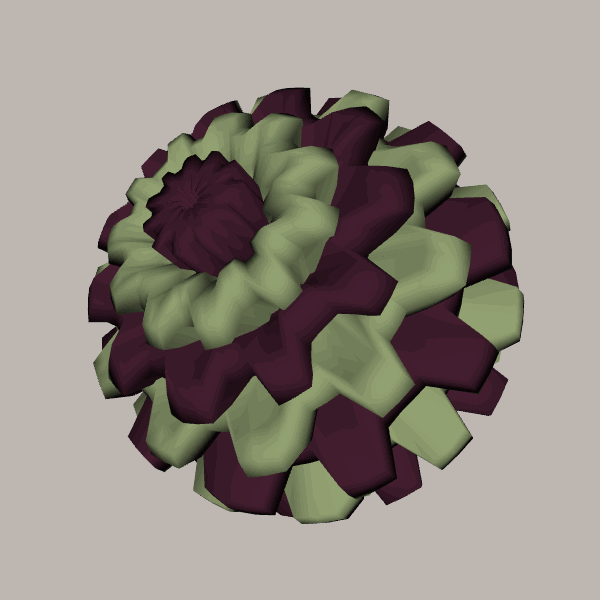
Background: light